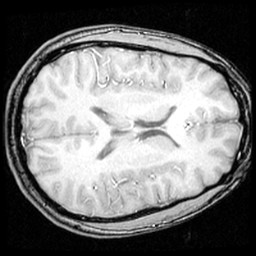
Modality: inplaneT1
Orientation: axial
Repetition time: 0.2 s
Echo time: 0.0036 s